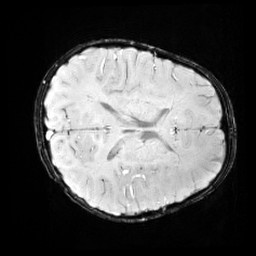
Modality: SWI
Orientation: axial
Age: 10
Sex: male
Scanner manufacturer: siemens
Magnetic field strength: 3 T
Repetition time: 0.027 s
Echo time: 0.02 s